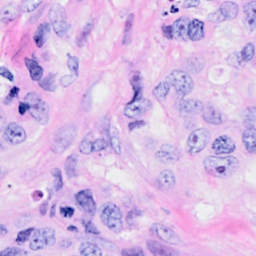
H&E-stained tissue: Breast